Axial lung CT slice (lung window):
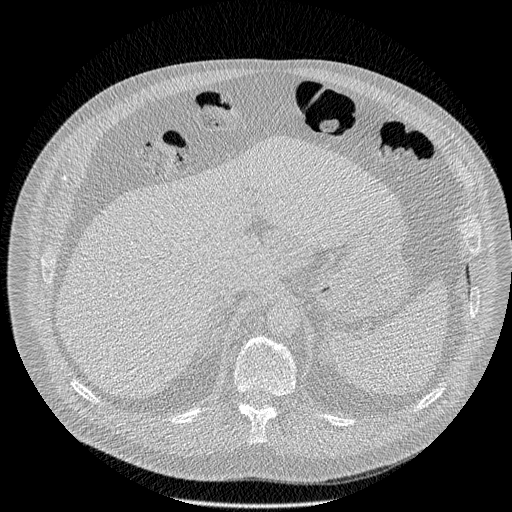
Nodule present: no